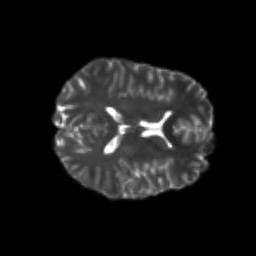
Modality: T2w
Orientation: axial
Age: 22
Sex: female
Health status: healthy
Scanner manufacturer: philips
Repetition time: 7.389 s
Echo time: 0.08599 s